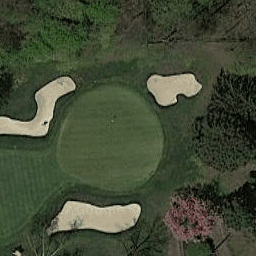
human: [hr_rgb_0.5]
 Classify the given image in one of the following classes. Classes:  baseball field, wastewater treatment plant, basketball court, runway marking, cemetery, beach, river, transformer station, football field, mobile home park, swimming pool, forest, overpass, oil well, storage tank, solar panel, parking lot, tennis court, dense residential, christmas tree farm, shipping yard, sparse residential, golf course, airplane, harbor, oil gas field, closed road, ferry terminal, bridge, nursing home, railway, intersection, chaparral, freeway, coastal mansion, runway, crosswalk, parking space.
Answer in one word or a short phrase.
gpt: golf course